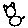
Label: cat